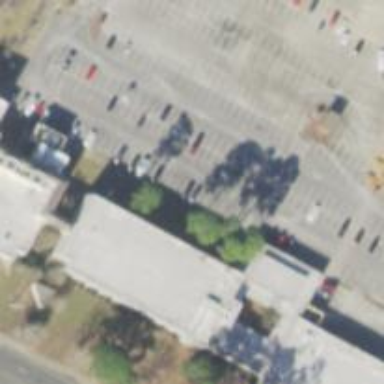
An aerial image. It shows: Parking space is available.